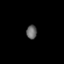
Tissue: lung
Cell type: Others
Senescence score: 0.2258
Nuclear area (px): 142
Mean DAPI intensity: 103.493